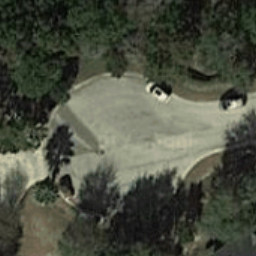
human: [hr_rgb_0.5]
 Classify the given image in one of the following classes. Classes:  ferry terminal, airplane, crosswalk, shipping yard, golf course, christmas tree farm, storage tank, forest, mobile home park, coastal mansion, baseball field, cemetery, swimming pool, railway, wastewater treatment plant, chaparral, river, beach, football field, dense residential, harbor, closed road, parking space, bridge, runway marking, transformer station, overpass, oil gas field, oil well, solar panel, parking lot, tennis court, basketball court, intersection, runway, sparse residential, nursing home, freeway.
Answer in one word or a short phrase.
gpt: closed road